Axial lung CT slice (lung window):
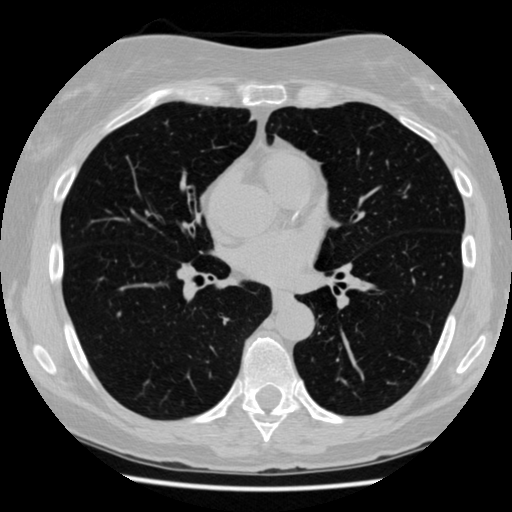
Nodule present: no